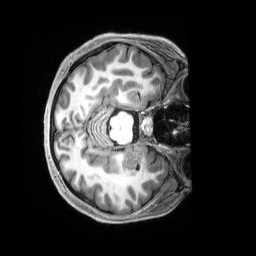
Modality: T1w
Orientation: axial
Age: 18
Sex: female
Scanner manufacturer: siemens
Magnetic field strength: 3 T
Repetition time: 2.5 s
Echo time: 0.00222 s